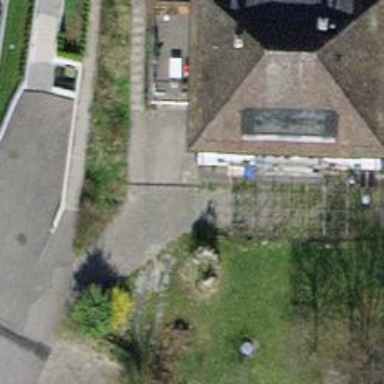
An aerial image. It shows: Driveway.